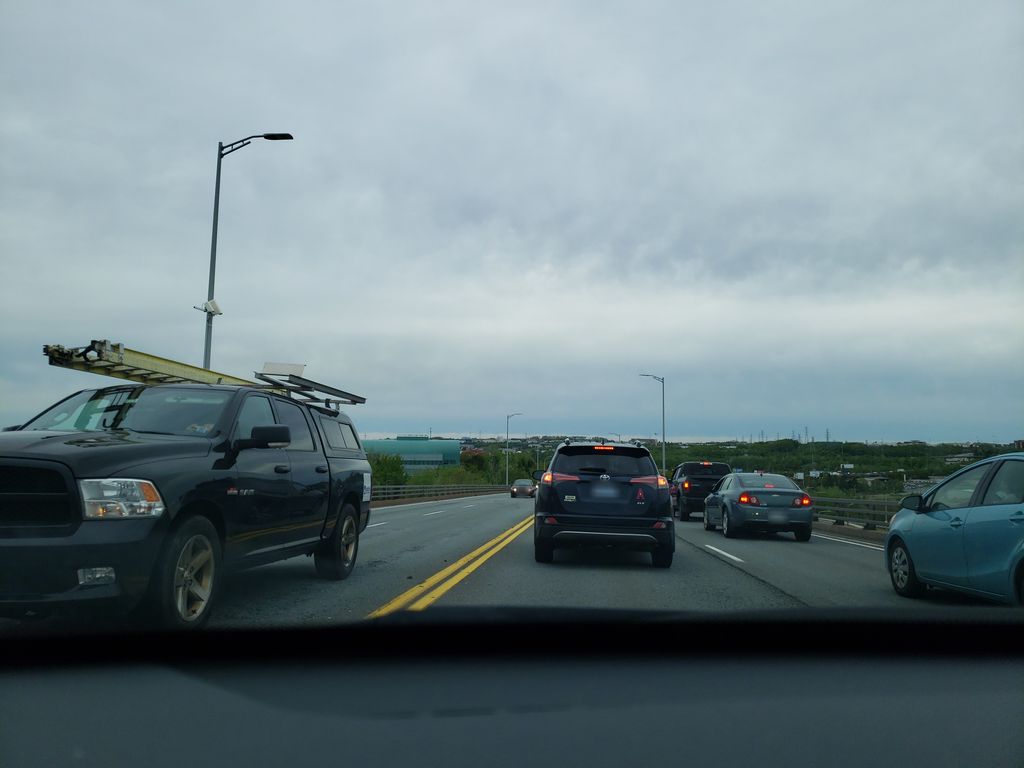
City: halifax